Question: I want in my app user to be able to upload files with
> 'width:800px' and 'height: 550px'
I created in file
and the code
'''
class DimensionsValidator < ActiveModel::EachValidator
def validate_each(record, attribute, value)
dimensions = Paperclip::Geometry.from_file(value.queued_for_write[:original].path)
width = options[:width]
height = options[:height]
record.errors[attribute] << "Width must be at least #{width}px" if dimensions.width < width
record.errors[attribute] << "Height must be at least #{height}px" if dimensions.height < height
end
end
'''
and in my model
'''
validates :image, :dimensions => { :width => 800, :height => 550 }
'''
> When i click on the submit button,without actually selecting any picture,it throughs an error saying 'undefined method "path" for nil:NilClass'
and it marks in red color the line 4 which is 'dimensions = Paperclip::Geometry.from_file(value.queued_for_write[:original].path)'
Maybe i need a code,to check if the image is present,something like 'if image.present?' but where would i include that? i already use in the 'validates_attachment_presence :image'
This is the error

And this is my GigsController#update
'''
def update
if @gig.update(gig_params)
redirect_to @gig, notice: "Gig was successfully updated"
else
render "edit"
end
end
'''
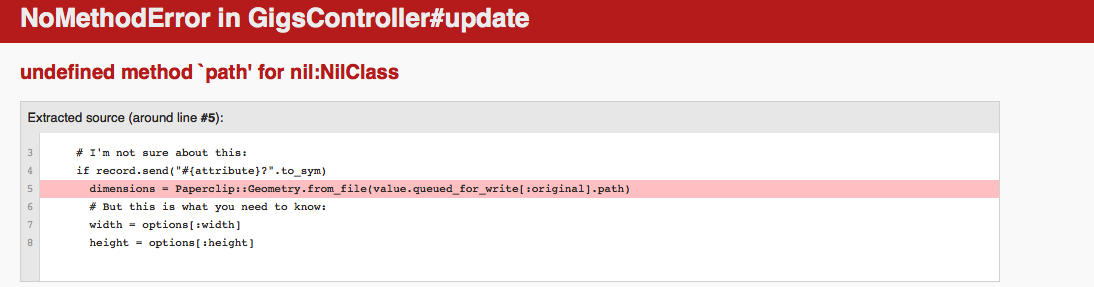
Answer: Try this.
'''
validates :image, :unless => "image.queued_for_write[:original].blank?", dimensions: { width: 800, height: 550 }
'''